Interaction volume radius: 5 \u00c5
Interaction volume height: 10 \u00c5
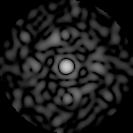
Disorder parameter: 0.8054